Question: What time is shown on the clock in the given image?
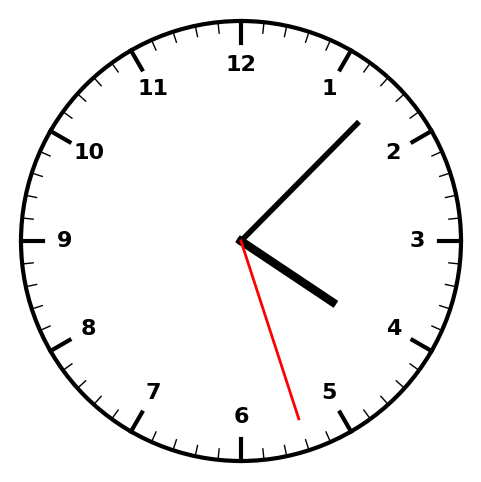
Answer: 04:07:27